Question: How do you create a raised item within a UITabBar?
For example, Instagram has this:

How would I achieve something similar in my application?
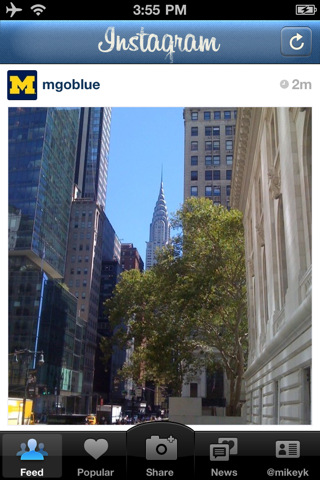
Answer: iDevRecipes posted about how to go about recreating exactly that recently, although it's not written by Instagram's developers. Check out <URL>.